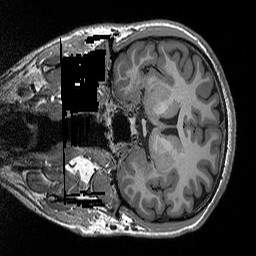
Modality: T1w
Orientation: coronal
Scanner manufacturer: siemens
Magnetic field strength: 3 T
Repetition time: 2.3 s
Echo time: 0.00298 s